Question: I am working through SICP, and the exercise I am working on asks for a procedure that returns the last element in a list. I implemented the procedure 'last-pair' to do this, but I'm confused why it's returning a list rather than a number:
'''
(define (last-pair alist)
(cond ((null? (cdr alist))
(car alist)) ; still happens if this is just "car alist)"
(else
(last-pair (cdr alist)))))
'''
When I invoke it on a list of the integers from 1 to 5, I get the output '(5):
'''
> (last-pair (list 1 2 3 4 5))
'(5)
'''
I was expecting '5', like how '(car (list 1 2 3 4 5))' would return '1' not ''(1)'.
''(5)''5'
---
EDIT 1: MIT-Scheme does not appear to do this. 'last-pair' returns '5' not ''(5)'. Which is correct?!?
'(cond ((null? (cdr alist))'''(5)''5'
EDIT 3: I am beginning to think this is a glitch in DrRacket. When I place the procedure definition in the (typically the top editor pane), regardless of indentation, the procedure will return '5'. But, if I define it in the , (EDIT 4) regardless of the indentation also, it will return ''(5)'.
< >
EDIT 4: Ok I have simplified the problem.
- '(last-pair (list 1 2 3 4 5))''5''last-pair'- 'last-pair''(last-pair (list 1 2 3 4 5))''5'- 'last-pair''(last-pair (list 1 2 3 4 5)) returns'
Here's a screenshot:

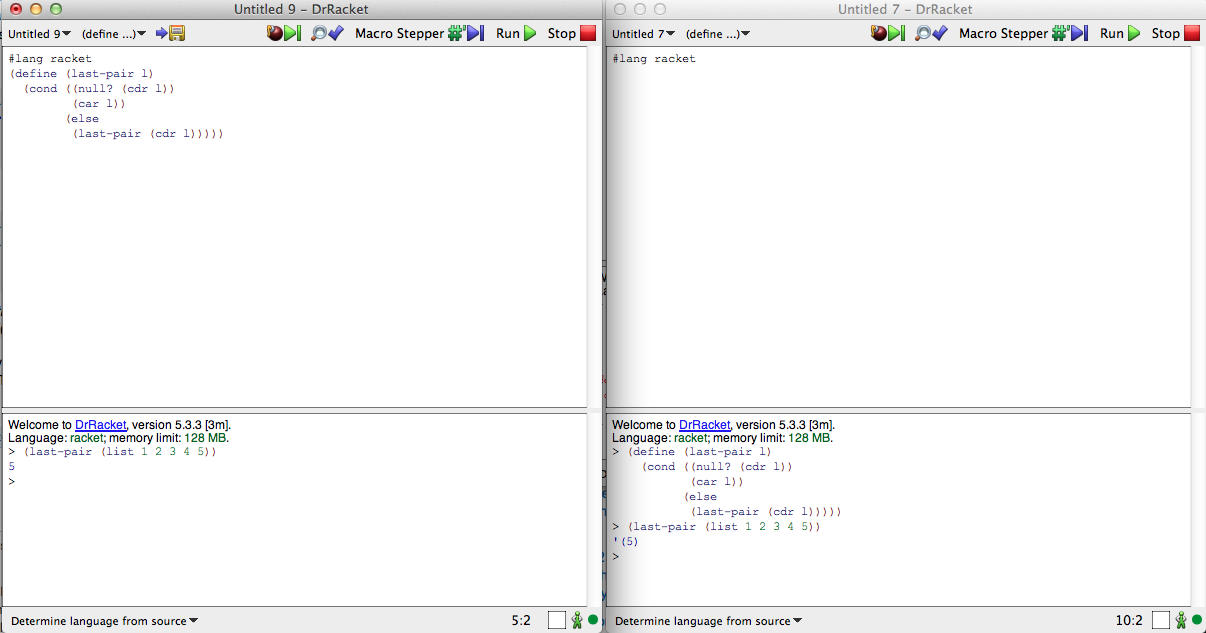
Answer: Better don't use the built-in name 'last-pair'. I suggest using something more descriptive of what you expect, like 'last-elem' for example.
When renaming your function, be sure to rename it throughout; i.e. change the name of the function not only at the definition site, but also at each call site, including of course inside its body, where it gets called . Renaming must be performed diligently, it is very easy to introduce new errors otherwise.
---
About the strange behaviour at the REPL. My guess is, when you entered
'''
(define (last-pair alist) ;; definition
(cond ((null? (cdr alist))
(car alist))
(else
(last-pair (cdr alist))))) ;; call
'''
at the REPL, the 'last-pair' at the call site still referred to the built-in definition from the "outer" environment, so this call wasn't . If that is the case, REPL did redefine the built-in, it's just that the call wasn't recursive.
I'd expect making an internal definition with explicit 'letrec' should fix it, even when entered at the REPL:
'''
(define (last-pair alist)
(letrec ((last-pair (lambda (alist) ;; internal definition
(cond ((null? (cdr alist))
(car alist))
(else
(last-pair (cdr alist))))))) ;; recursive call
(last-pair alist))) ;; first call
'''
because the first call now calls into the recursive internal version explicitly, being inside the 'letrec' form. Or maybe it'll get screwed somehow too, but I'd be surprised if it did. :) Translating 'define's without internal definitions as simple 'lambda' forms is one thing; messing inside the explicit 'letrec' is quite another.
---
If this indeed works it'll mean that the Racket REPL translates simple definitions like '(define (f x) ...body...)' as simple 'lambda' forms, '(define f (lambda(x) ...body...))', not as 'letrec' forms, '(define f (letrec ((f (lambda(x) ...body...))) f))'. And also, that 'define' at the Racket REPL does not alter the old binding in the global environment, but adds a new binding into it on top of the old, the old binding.
This suggests yet another way to "fix it" at the REPL -- with 'set!':
'''
> (define f #f)
> (set! f (lambda(x) ...body...)) ; alter the old binding explicitly
> (f x)
'''